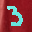
Label: 3